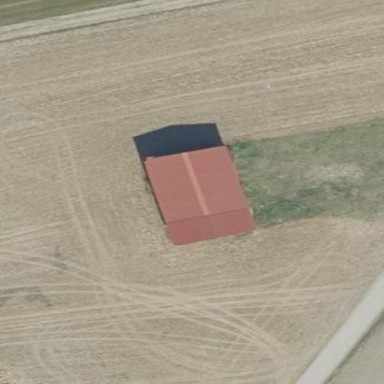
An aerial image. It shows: Rural barn.